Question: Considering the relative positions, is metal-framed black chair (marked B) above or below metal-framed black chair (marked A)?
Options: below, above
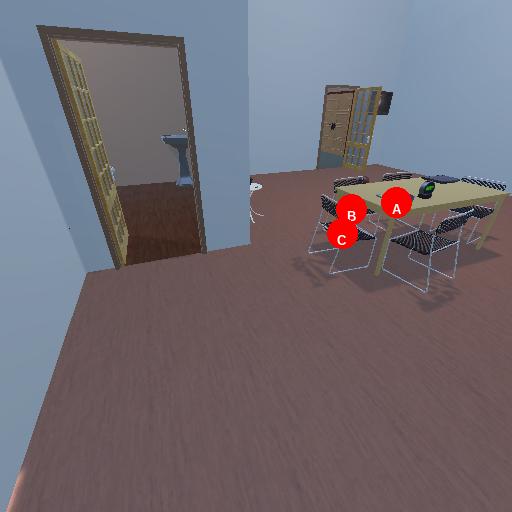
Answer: below